Question: I have a function which calculates Vertex Normals for most primitives just right. But it can't seem to deal with Cubes.
When I try the diffuse light shader it gives me this result (same on the right hand side)

This is my code to Calculate Normals:
'''
public virtual void GenerateNormals()
{
for (int i = 0; i < vertices.Length; i++)
vertices[i].Normal = new Vector3(0, 0, 0);
for (int i = 0; i < indices.Length / 3; i++)
{
Vector3 firstvec = vertices[indices[i * 3 + 1]].Position - vertices[indices[i * 3]].Position;
Vector3 secondvec = vertices[indices[i * 3]].Position - vertices[indices[i * 3 + 2]].Position;
Vector3 normal = Vector3.Cross(firstvec, secondvec);
normal.Normalize();
vertices[indices[i * 3]].Normal += normal;
vertices[indices[i * 3 + 1]].Normal += normal;
vertices[indices[i * 3 + 2]].Normal += normal;
}
for (int i = 0; i < vertices.Length; i++)
if (vertices[i].Normal != Vector3.Zero) vertices[i].Normal.Normalize();
}
'''
The Cube's Vertices are generated like that:
'''
Vector3[] vectors = new Vector3[8];
vectors[0] = new Vector3(-1, 1, -1);
vectors[1] = new Vector3(1, 1, -1);
vectors[2] = new Vector3(-1, 1, 1);
vectors[3] = new Vector3(1, 1, 1);
vectors[4] = new Vector3(-1, -1, -1);
vectors[5] = new Vector3(1, -1, -1);
vectors[6] = new Vector3(-1, -1, 1);
vectors[7] = new Vector3(1, -1, 1);
vertices = new VertexPositionNormalColored[24];
//Top
vertices[0].Position = vectors[0];
vertices[0].Color = TopColor;
vertices[1].Position = vectors[1];
vertices[1].Color = TopColor;
vertices[2].Position = vectors[2];
vertices[2].Color = TopColor;
vertices[3].Position = vectors[3];
vertices[3].Color = TopColor;
//Bottom
vertices[4].Position = vectors[4];
vertices[4].Color = BottomColor;
vertices[5].Position = vectors[5];
vertices[5].Color = BottomColor;
vertices[6].Position = vectors[6];
vertices[6].Color = BottomColor;
vertices[7].Position = vectors[7];
vertices[7].Color = BottomColor;
//Left
vertices[8].Position = vectors[2];
vertices[8].Color = LeftColor;
vertices[9].Position = vectors[0];
vertices[9].Color = LeftColor;
vertices[10].Position = vectors[6];
vertices[10].Color = LeftColor;
vertices[11].Position = vectors[4];
vertices[11].Color = LeftColor;
//Right
vertices[12].Position = vectors[3];
vertices[12].Color = RightColor;
vertices[13].Position = vectors[1];
vertices[13].Color = RightColor;
vertices[14].Position = vectors[7];
vertices[14].Color = RightColor;
vertices[15].Position = vectors[5];
vertices[15].Color = RightColor;
//Back
vertices[16].Position = vectors[0];
vertices[16].Color = BackColor;
vertices[17].Position = vectors[1];
vertices[17].Color = BackColor;
vertices[18].Position = vectors[4];
vertices[18].Color = BackColor;
vertices[19].Position = vectors[5];
vertices[19].Color = BackColor;
//Front
vertices[20].Position = vectors[2];
vertices[20].Color = FrontColor;
vertices[21].Position = vectors[3];
vertices[21].Color = FrontColor;
vertices[22].Position = vectors[6];
vertices[22].Color = FrontColor;
vertices[23].Position = vectors[7];
vertices[23].Color = FrontColor;
'''
And the indices like that:
'''
indices = new int[36];
//Top
indices[0] = 0;
indices[1] = 1;
indices[2] = 2;
indices[3] = 2;
indices[4] = 3;
indices[5] = 1;
//Back
indices[6] = 16;
indices[7] = 17;
indices[8] = 18;
indices[9] = 18;
indices[10] = 19;
indices[11] = 17;
//Left
indices[12] = 8;
indices[13] = 9;
indices[14] = 10;
indices[15] = 10;
indices[16] = 11;
indices[17] = 9;
//Front
indices[18] = 20;
indices[19] = 21;
indices[20] = 22;
indices[21] = 22;
indices[22] = 23;
indices[23] = 21;
//Right
indices[24] = 12;
indices[25] = 13;
indices[26] = 14;
indices[27] = 14;
indices[28] = 15;
indices[29] = 13;
//Bottom
indices[30] = 4;
indices[31] = 5;
indices[32] = 6;
indices[33] = 6;
indices[34] = 7;
indices[35] = 5;
'''
I hope experts can help me find the solution. Thanks in advance!
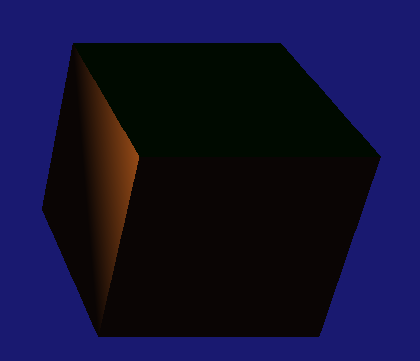
Answer: You get this result because vertices in two different triangles do not have the same order.
In a right handed system, your first triangle '{(-1,1,-1), (1,1,-1) , (-1,1,1)}' is in clockwise order while the second '{(-1,1,1), (1,1,1) , (1,1,-1)}' is counterclockwise.
The normals for these triangles will have different directions.